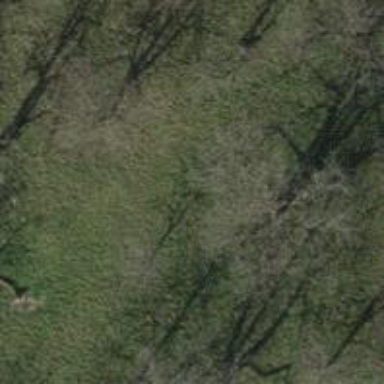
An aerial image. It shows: Beautiful tree in nature.